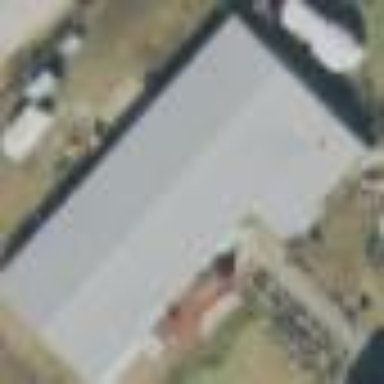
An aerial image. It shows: Warehouse.